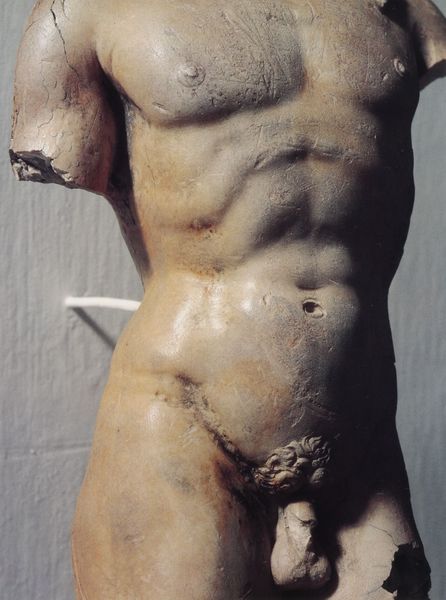
Titel: Modell für den David
Künstler: Michelangelo
Institution: Genua, Honegger Foundation
Schlagwörter: akt, körper, mann, nackt, schatten, brust, wand, stein, figur, skulptur, leiste, detail, muskeln, glanz, nabel, bauch, brustwarzen, penis, rippen, torso, antik, griechisch, stange, römisch, hoden, schamhaar, hodensack, bruchkanten